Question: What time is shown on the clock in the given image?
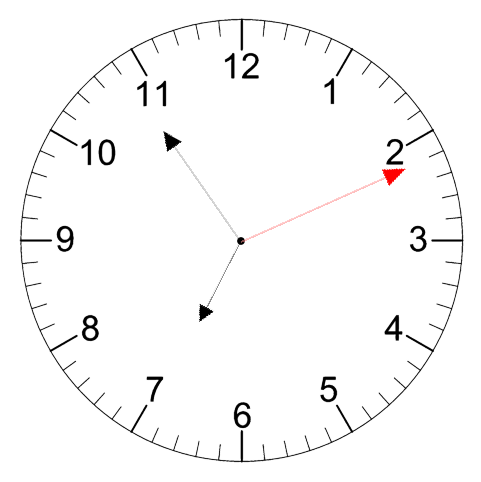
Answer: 06:54:11